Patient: sex M, age 64
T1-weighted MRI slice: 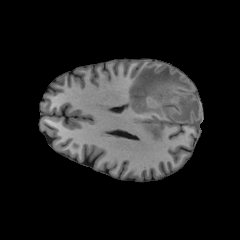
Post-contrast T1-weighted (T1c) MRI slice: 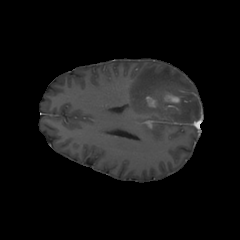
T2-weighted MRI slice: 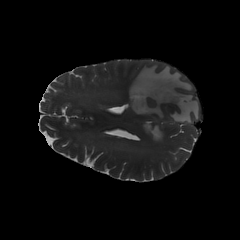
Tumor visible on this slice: yes
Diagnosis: Glioblastoma, IDH-wildtype
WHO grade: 4